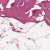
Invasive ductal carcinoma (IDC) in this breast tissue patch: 0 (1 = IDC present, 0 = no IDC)